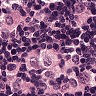
Metastatic tissue present: yes